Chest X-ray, AP view. Patient: 39 years old, sex F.
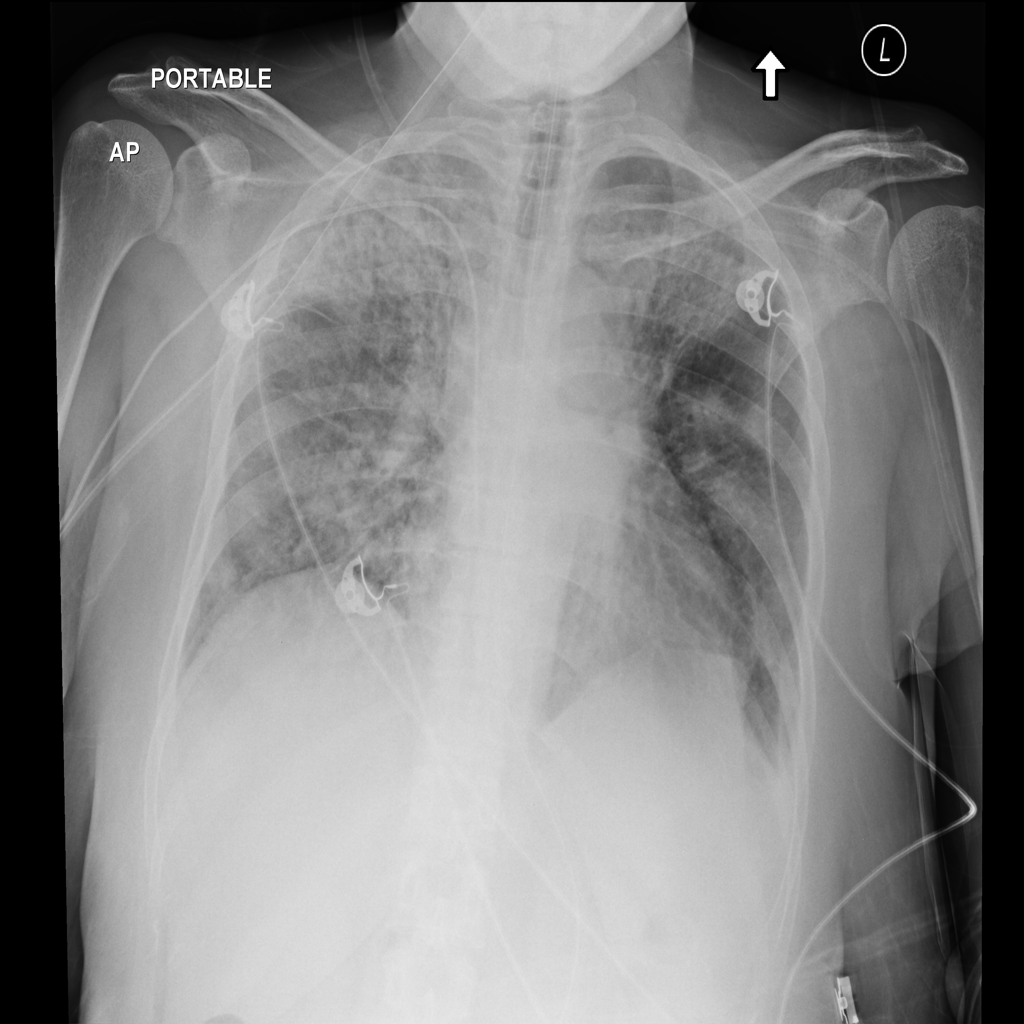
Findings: Consolidation, Infiltration